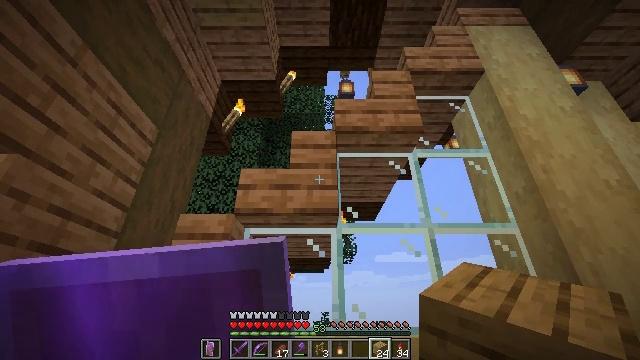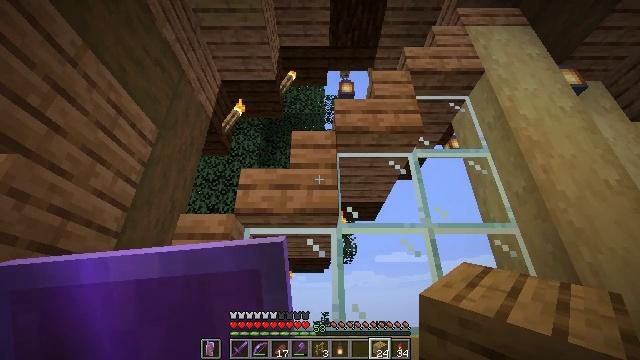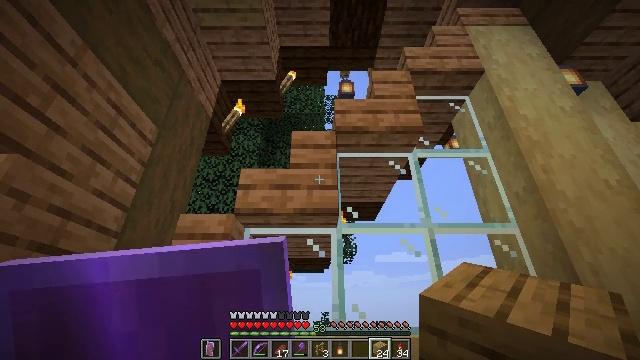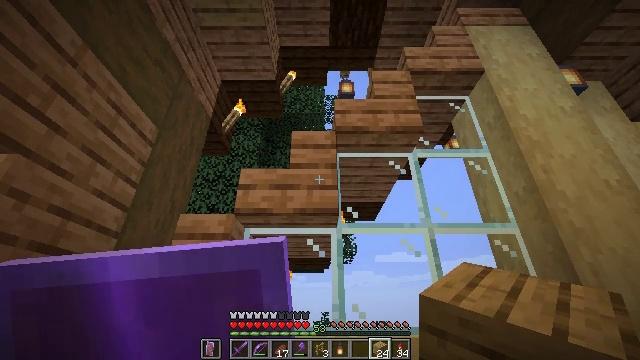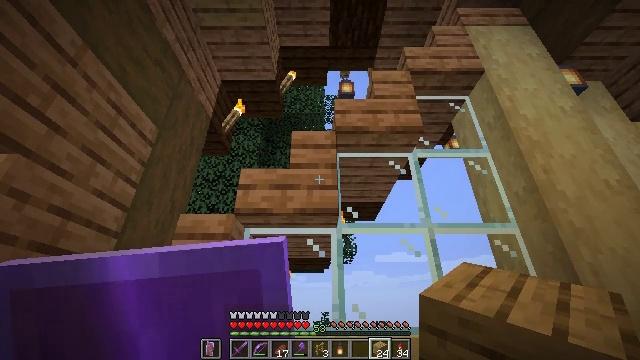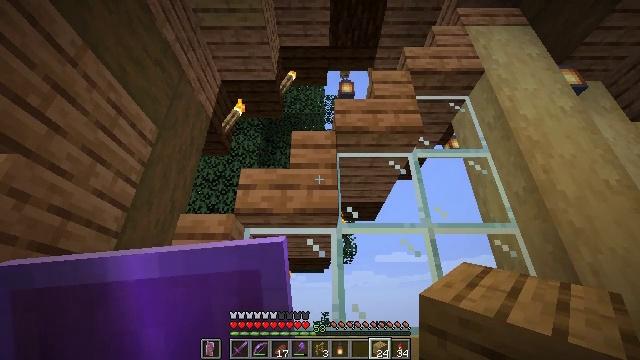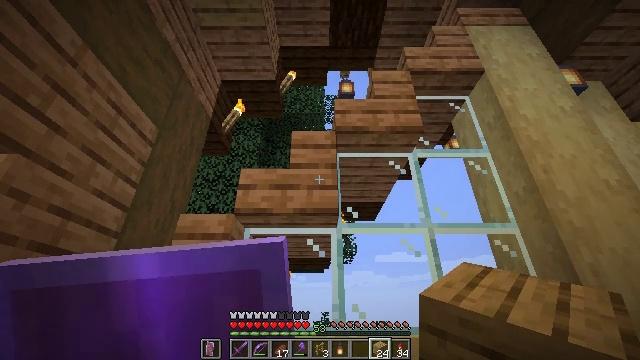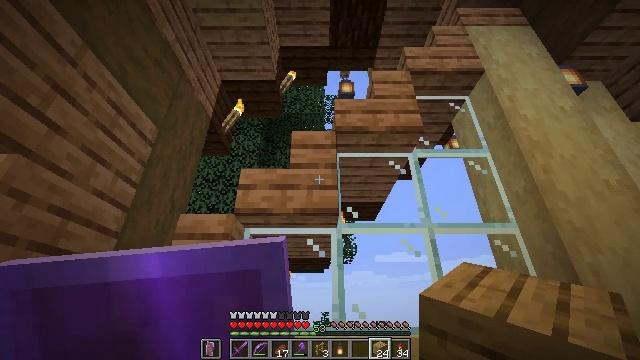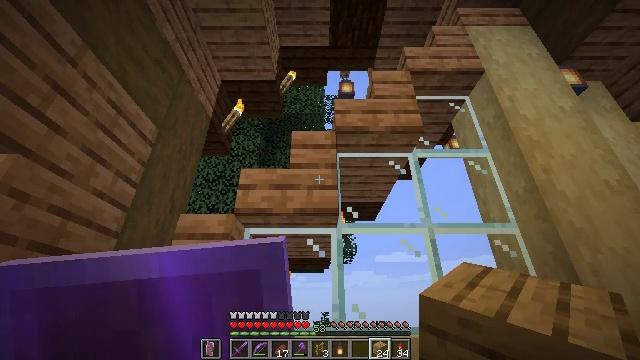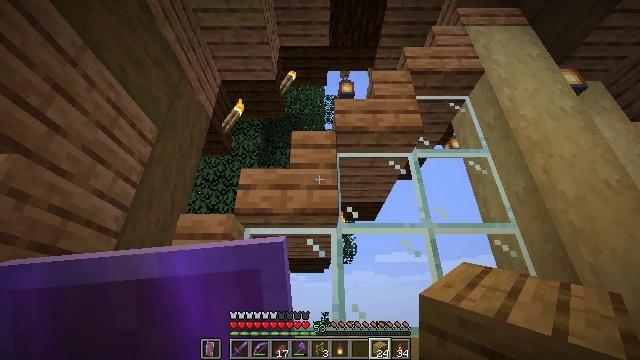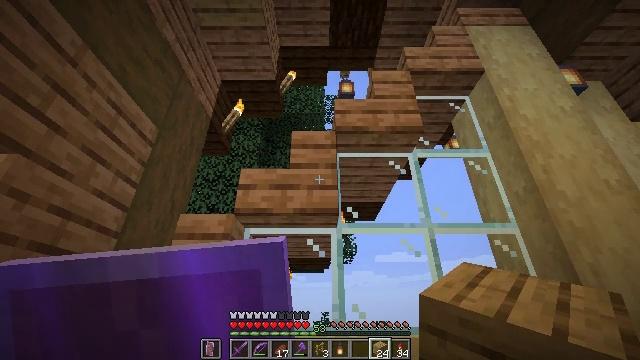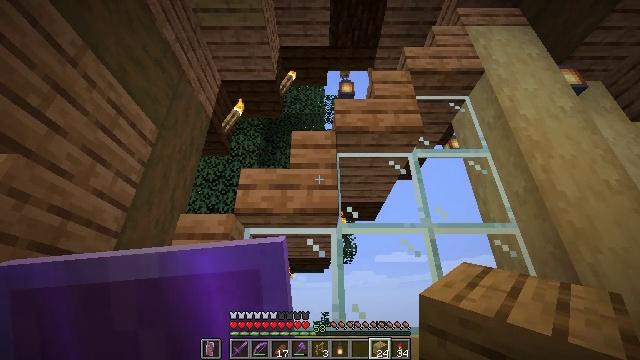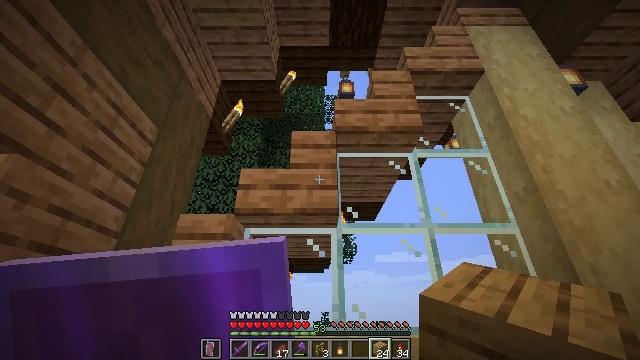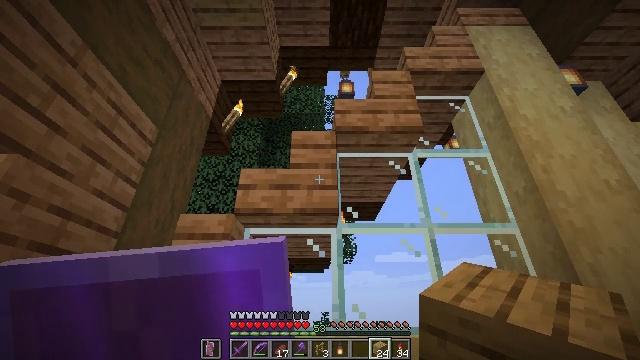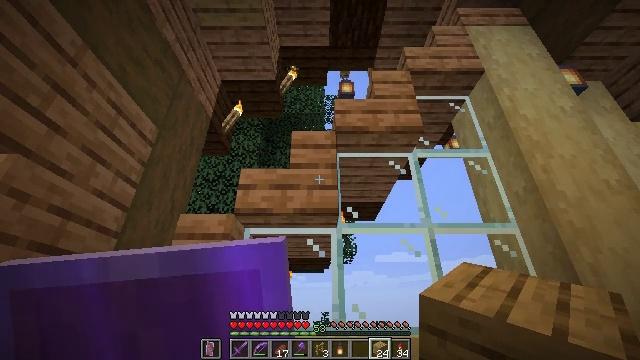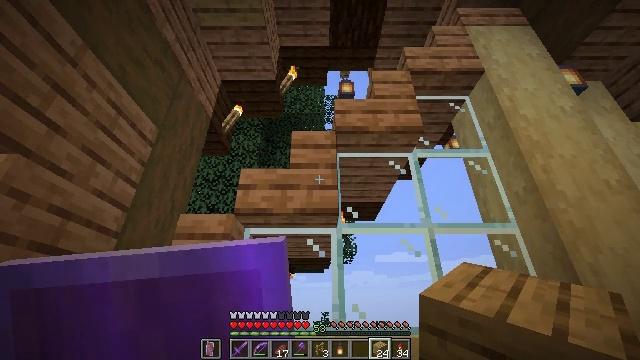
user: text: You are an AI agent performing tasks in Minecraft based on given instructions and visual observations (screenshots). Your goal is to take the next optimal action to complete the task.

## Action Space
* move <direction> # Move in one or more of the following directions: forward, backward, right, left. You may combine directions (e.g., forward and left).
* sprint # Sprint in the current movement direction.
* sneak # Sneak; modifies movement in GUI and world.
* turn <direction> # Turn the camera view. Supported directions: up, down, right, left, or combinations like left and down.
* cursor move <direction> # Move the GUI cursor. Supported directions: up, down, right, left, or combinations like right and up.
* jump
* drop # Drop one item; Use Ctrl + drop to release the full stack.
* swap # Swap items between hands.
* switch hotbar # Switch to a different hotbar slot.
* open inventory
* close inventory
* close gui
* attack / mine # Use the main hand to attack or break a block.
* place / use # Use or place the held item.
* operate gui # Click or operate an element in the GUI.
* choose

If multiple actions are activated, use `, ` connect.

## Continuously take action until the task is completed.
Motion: motion action
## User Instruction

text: Attack the jungle stairs to disassemble them.
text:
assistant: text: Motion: no_op
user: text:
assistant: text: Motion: no_op
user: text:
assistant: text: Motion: no_op
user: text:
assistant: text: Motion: no_op
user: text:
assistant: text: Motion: no_op
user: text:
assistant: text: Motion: no_op
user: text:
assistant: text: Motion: no_op
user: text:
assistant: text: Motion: no_op
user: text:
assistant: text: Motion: no_op
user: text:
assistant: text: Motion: no_op
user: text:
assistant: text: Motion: no_op
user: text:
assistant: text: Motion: no_op
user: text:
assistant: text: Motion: no_op
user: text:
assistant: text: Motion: no_op
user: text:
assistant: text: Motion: no_op
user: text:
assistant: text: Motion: no_op
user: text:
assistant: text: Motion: no_op
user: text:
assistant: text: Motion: no_op
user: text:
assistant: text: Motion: no_op
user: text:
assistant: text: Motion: no_op
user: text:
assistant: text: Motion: no_op
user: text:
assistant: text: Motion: no_op
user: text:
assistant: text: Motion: no_op
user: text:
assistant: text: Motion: no_op
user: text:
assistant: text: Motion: no_op
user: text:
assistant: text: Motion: no_op
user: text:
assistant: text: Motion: no_op
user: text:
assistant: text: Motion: no_op
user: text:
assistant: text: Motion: no_op
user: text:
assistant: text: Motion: no_op